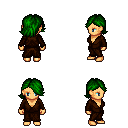
a pixel art fantasy rpg character, female body template, human, tanned skin, brown robe, gold greaves, green swoop hairstyle, four views (front, back, left, right), 2x2 character sprite sheet, small pixel art, hard edges, no anti-aliasing